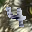
Label: 4